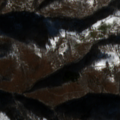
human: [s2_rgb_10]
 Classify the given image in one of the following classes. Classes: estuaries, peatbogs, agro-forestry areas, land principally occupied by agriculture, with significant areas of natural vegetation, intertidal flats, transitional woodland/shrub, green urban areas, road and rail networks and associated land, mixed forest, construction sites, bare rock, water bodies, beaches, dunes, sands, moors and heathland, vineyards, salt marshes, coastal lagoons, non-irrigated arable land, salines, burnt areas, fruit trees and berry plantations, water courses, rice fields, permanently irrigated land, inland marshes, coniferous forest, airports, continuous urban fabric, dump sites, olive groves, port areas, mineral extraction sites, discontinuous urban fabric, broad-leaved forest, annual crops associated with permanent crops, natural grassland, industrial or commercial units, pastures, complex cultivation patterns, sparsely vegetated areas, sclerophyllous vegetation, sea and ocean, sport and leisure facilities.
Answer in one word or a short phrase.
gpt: broad-leaved forest, transitional woodland/shrub